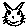
Label: cat